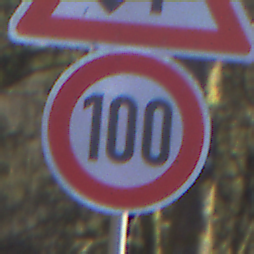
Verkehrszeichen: Geschwindigkeit100
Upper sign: Gegenverkehr
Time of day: MorningAfternoon
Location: Outdoor (Nature)
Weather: Clear
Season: Winter
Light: Natural